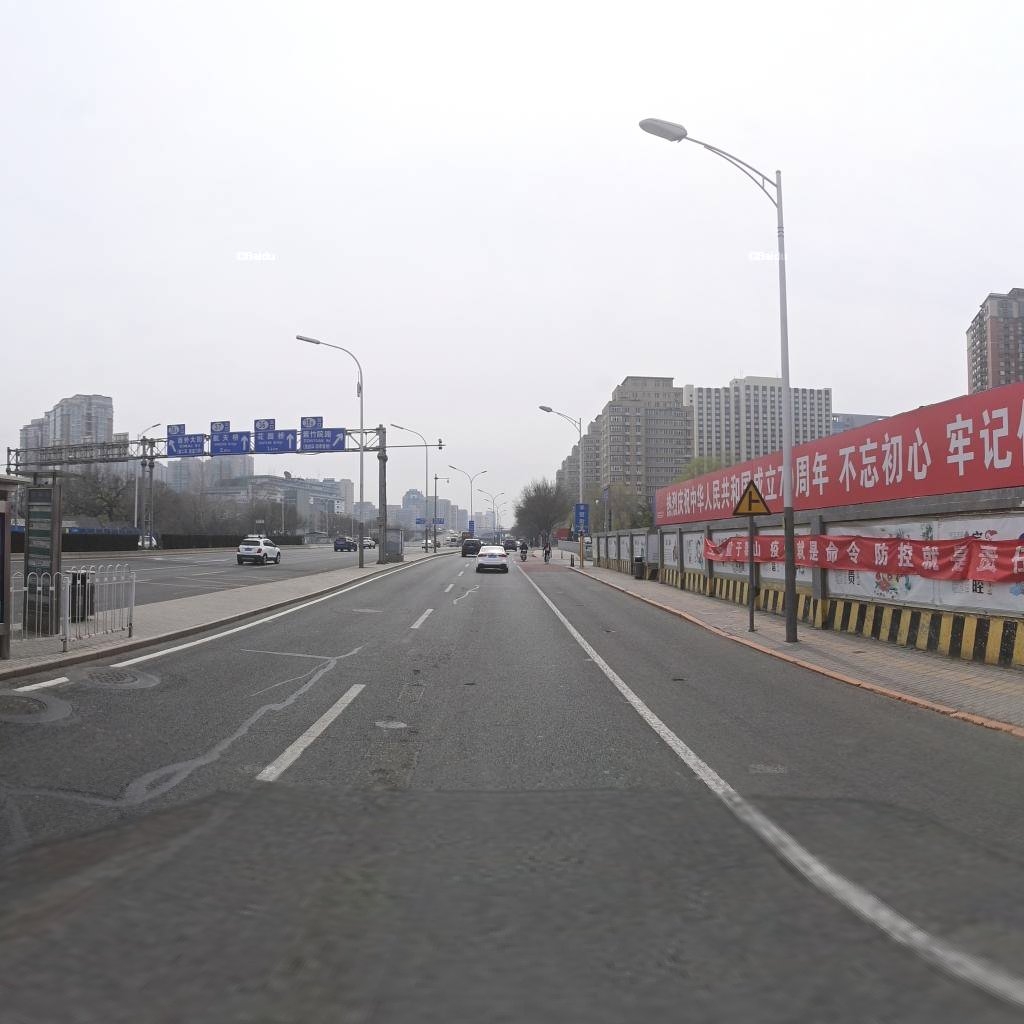
Region: Haidian
Road damage annotations: longitudinal patch, longitudinal patch, longitudinal patch, transverse patch, manhole cover, manhole cover